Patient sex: F
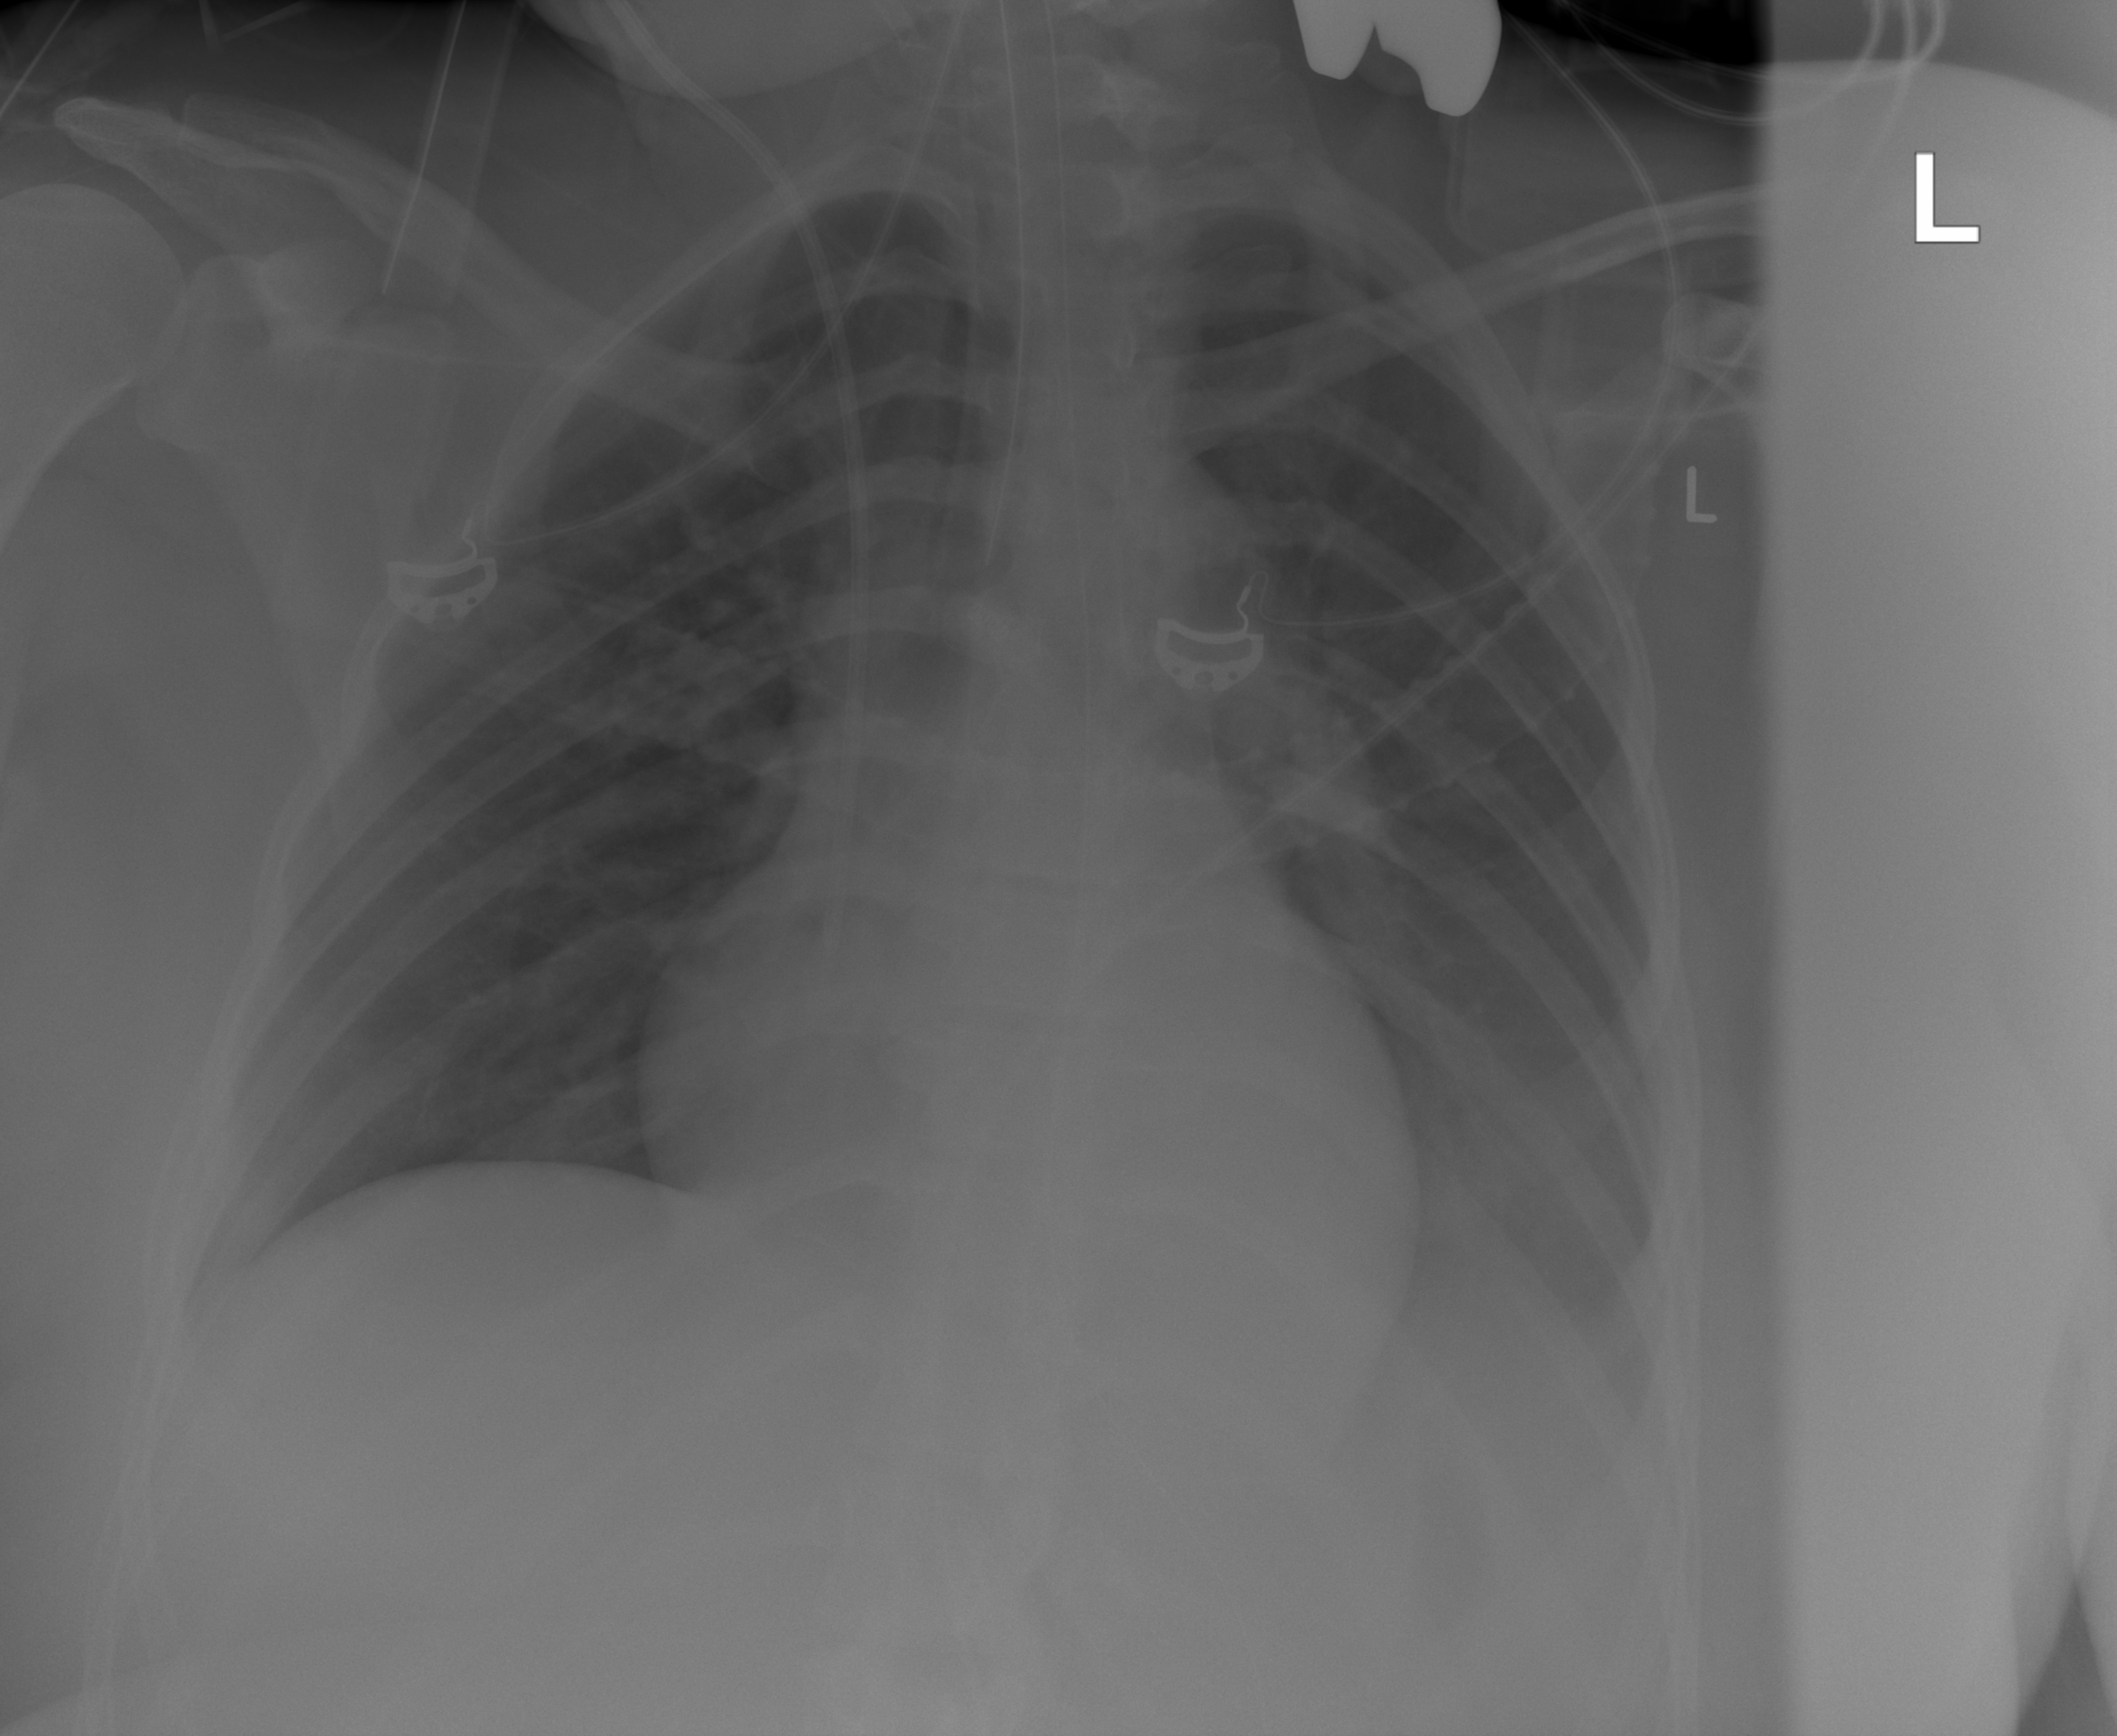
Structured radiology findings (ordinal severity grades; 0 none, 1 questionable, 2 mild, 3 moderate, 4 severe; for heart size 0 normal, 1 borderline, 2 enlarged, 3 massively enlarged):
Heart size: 1
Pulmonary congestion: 0
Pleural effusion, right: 1
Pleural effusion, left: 2
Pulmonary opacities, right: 0
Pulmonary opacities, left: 0
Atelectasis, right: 0
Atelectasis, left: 2